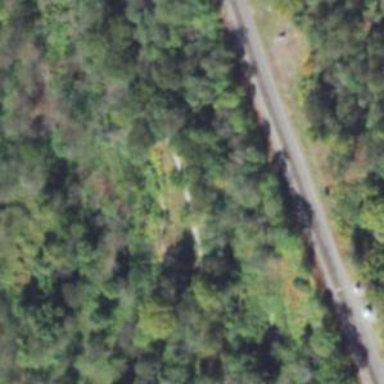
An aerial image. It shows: Abandoned railway track beside cycleway.